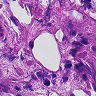
Metastatic tissue present: yes